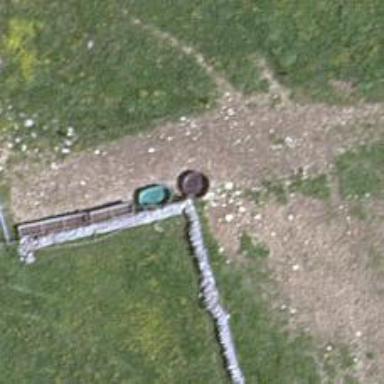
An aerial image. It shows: Wall barrier.